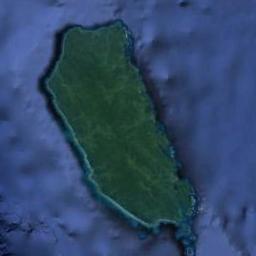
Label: island